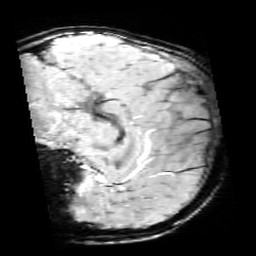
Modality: SWI
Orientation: sagittal
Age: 10
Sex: male
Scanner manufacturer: siemens
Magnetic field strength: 3 T
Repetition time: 0.027 s
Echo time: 0.02 s